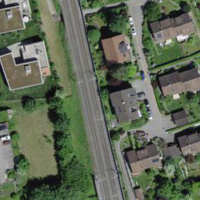
EUNIS habitat code: 54
Species observed at this site:
Polygonum aviculare
Rumex acetosa